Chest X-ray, AP view. Patient: 34 years old, sex F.
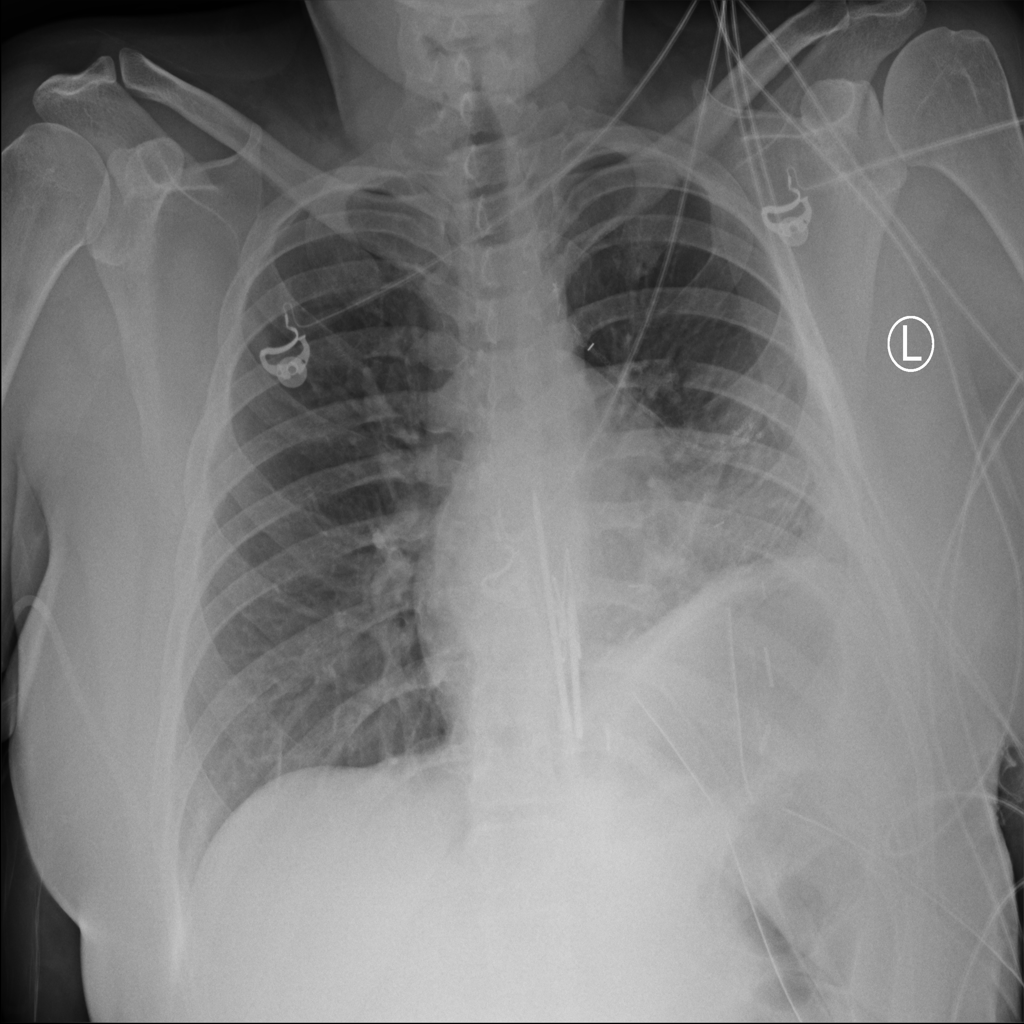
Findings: Atelectasis